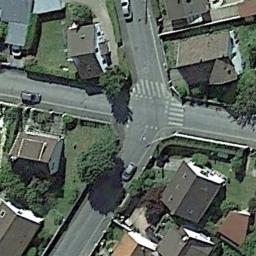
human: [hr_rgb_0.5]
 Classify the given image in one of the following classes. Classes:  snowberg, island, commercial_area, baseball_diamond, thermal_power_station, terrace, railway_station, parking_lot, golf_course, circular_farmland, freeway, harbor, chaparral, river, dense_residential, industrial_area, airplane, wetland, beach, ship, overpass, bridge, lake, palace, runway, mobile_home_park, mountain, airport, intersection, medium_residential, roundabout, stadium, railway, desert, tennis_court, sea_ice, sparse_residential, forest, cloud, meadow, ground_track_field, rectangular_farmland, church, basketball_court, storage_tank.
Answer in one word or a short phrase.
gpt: intersection